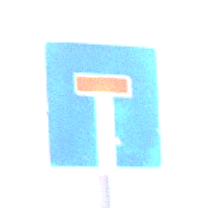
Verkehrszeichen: Sackgasse
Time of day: Midday
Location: Outdoor (Nature)
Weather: Overcast
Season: NotSpecified
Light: Natural